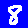
Digit: 8